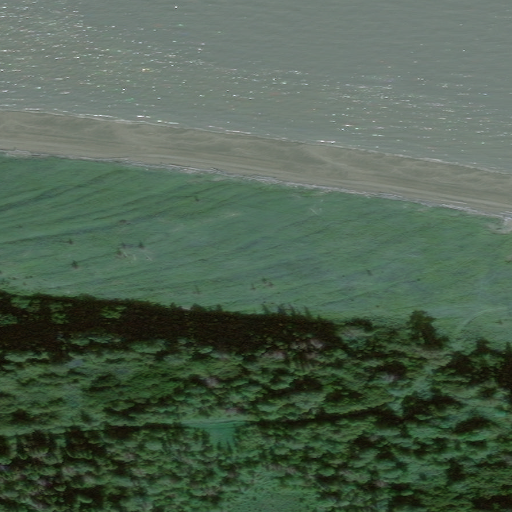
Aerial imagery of cape in Alaska named Point Possession containing only unknown